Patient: sex F, age 43
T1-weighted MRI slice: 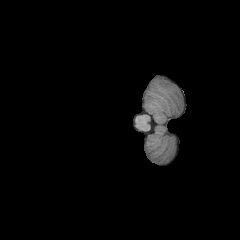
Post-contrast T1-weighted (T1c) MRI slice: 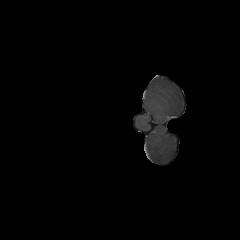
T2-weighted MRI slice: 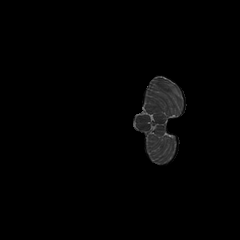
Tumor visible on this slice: no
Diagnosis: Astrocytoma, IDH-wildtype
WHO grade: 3